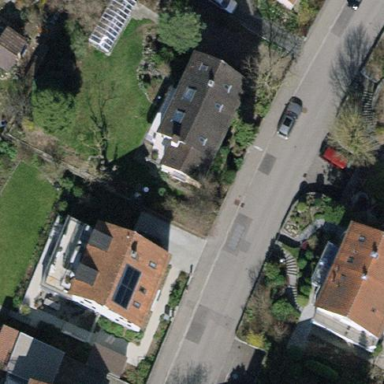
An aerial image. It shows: Building with tile roof.